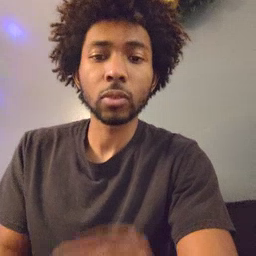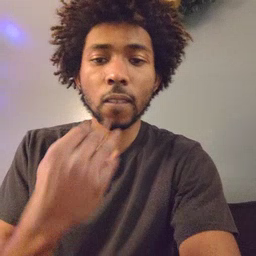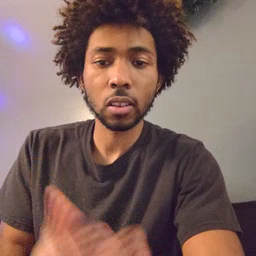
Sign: give